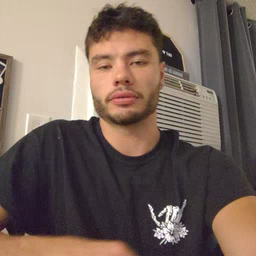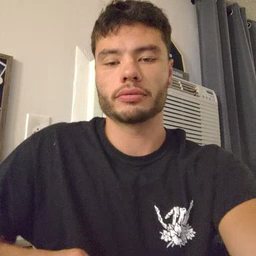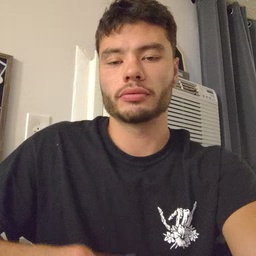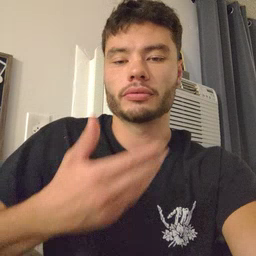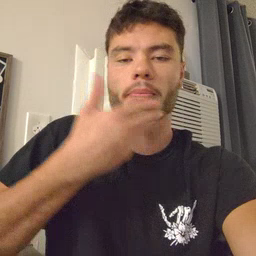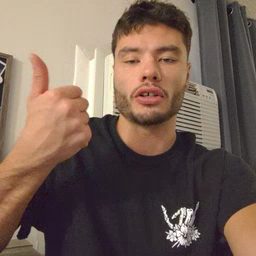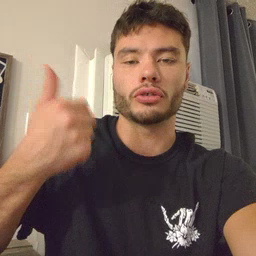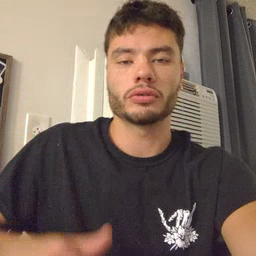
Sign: better